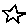
Label: star